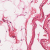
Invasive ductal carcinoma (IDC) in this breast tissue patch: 0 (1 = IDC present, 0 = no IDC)